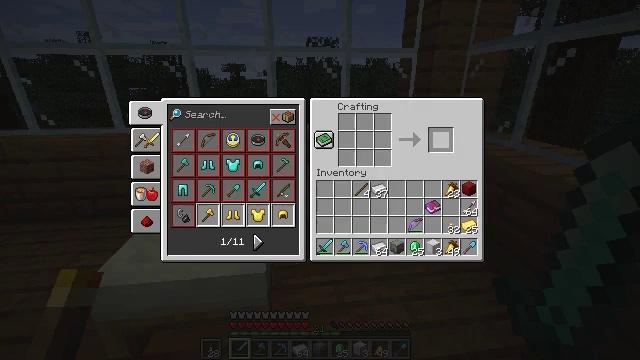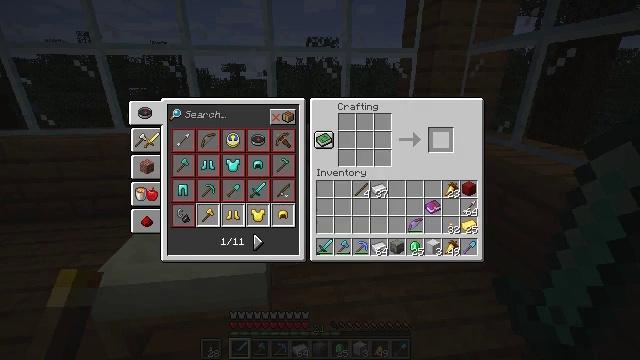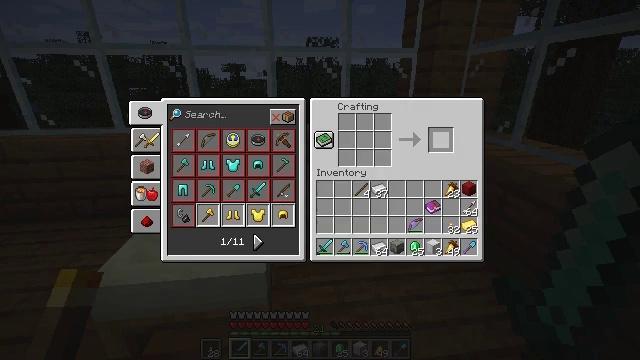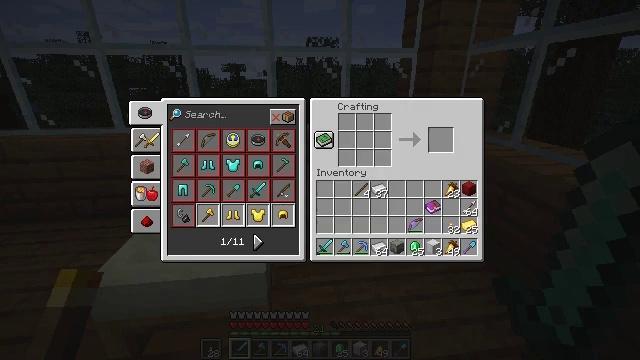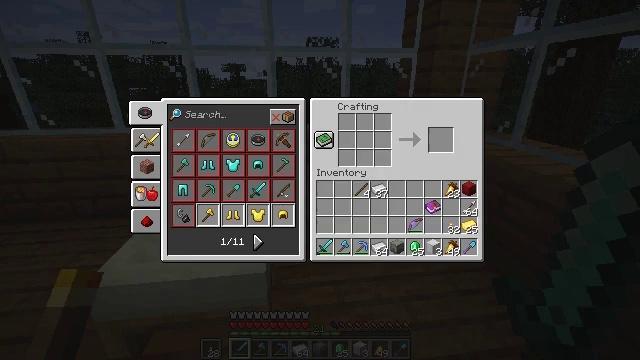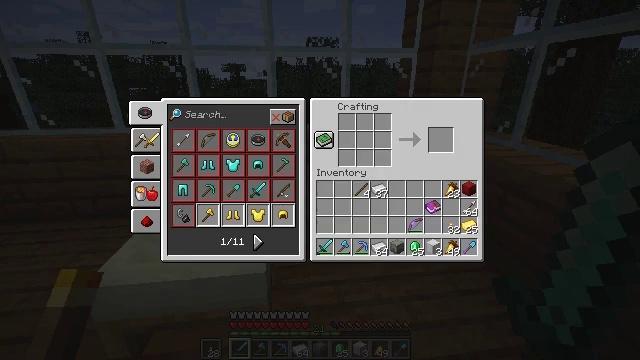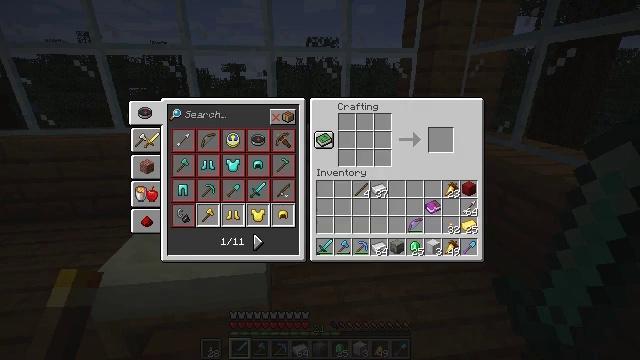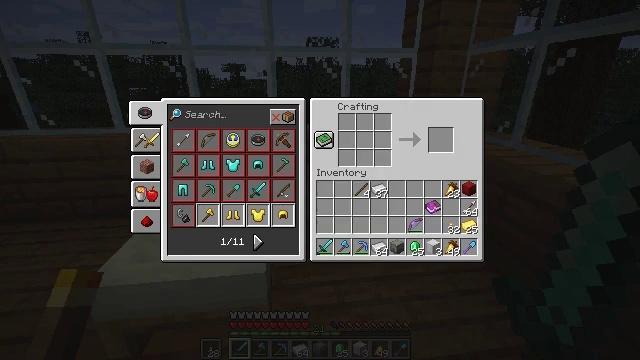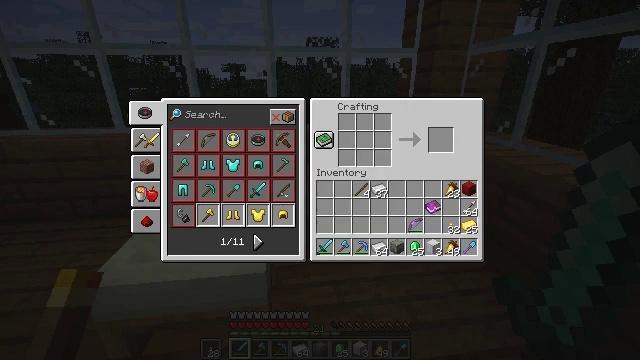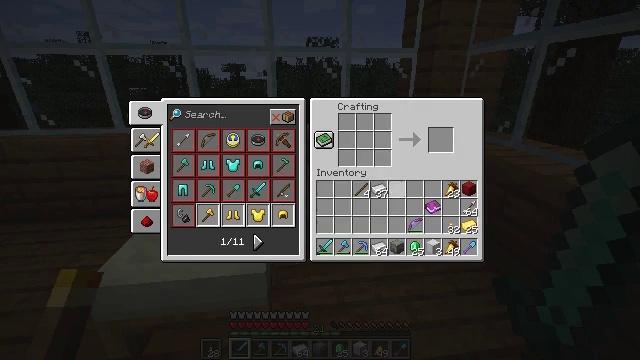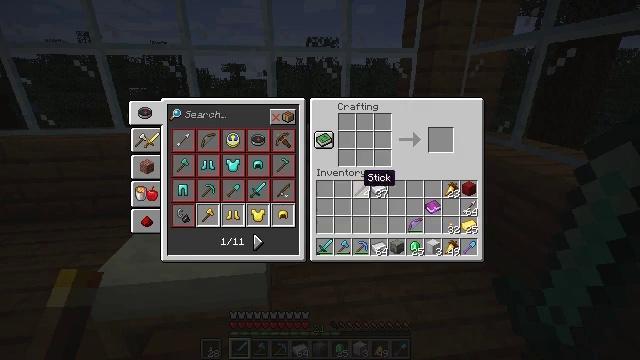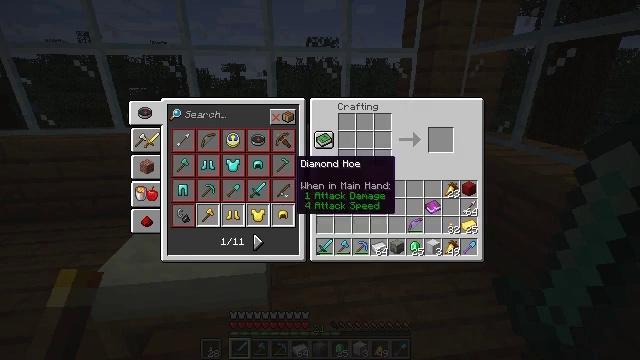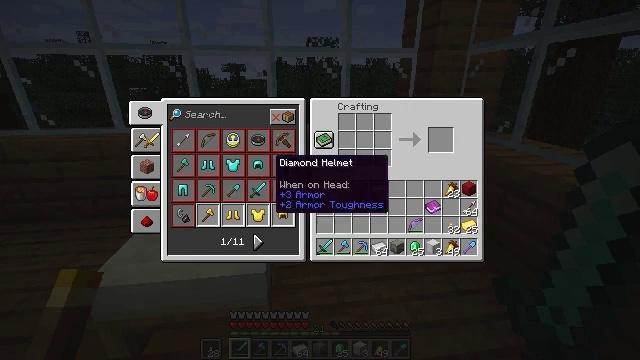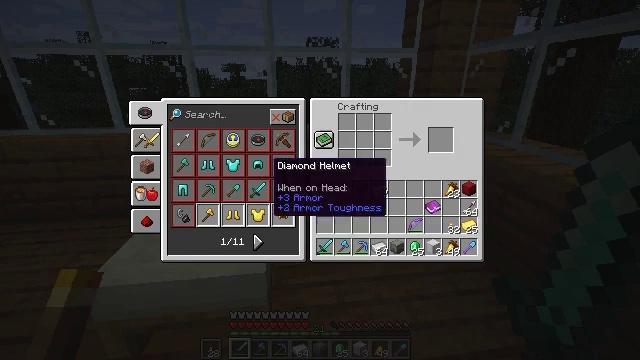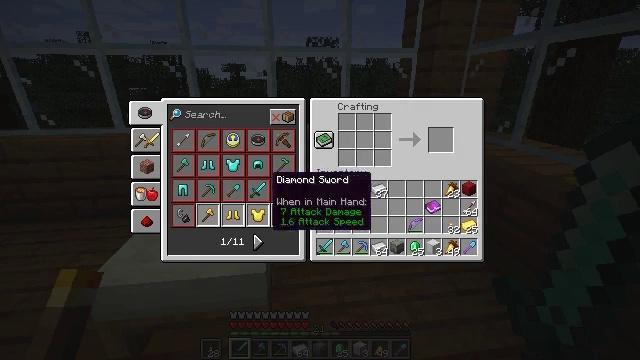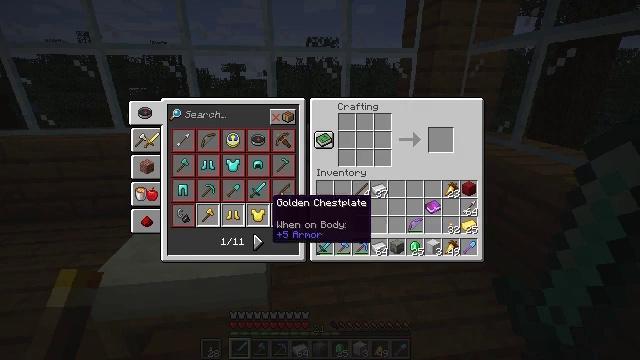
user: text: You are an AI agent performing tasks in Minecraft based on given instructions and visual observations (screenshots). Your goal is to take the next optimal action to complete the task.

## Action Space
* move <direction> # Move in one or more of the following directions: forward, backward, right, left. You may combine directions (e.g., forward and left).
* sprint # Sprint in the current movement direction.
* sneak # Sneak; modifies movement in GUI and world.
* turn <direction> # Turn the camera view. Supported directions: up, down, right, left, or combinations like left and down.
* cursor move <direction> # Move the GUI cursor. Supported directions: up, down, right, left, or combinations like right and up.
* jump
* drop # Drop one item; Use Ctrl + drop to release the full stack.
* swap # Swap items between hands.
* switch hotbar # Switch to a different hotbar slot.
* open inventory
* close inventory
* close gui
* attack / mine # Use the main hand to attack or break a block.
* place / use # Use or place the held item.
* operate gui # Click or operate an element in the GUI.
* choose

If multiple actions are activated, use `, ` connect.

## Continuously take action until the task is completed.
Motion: motion action
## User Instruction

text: Combine iron blocks and ingots to make an anvil.
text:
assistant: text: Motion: sneak, open gui
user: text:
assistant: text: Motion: no_op
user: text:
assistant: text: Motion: cursor move down
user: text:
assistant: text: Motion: cursor move down
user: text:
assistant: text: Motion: no_op
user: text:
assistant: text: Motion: no_op
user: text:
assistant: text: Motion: no_op
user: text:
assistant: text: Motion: cursor move left
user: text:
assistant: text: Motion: cursor move left and down
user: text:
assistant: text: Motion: cursor move left
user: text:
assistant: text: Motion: cursor move left and up
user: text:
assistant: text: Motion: cursor move left
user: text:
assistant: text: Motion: no_op
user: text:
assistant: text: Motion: cursor move down
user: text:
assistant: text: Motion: cursor move down
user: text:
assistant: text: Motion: cursor move down
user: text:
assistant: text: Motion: no_op
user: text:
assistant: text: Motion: no_op
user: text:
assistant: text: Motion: no_op
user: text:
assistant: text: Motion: no_op
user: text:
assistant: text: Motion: no_op
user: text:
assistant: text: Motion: no_op
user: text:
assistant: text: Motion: operate gui
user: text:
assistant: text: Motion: operate gui
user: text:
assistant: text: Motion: operate gui
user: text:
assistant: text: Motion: no_op
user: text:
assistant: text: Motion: no_op
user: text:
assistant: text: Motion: no_op
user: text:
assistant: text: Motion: no_op
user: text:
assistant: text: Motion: no_op